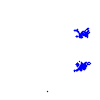
Particle: electron